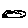
Label: cloud